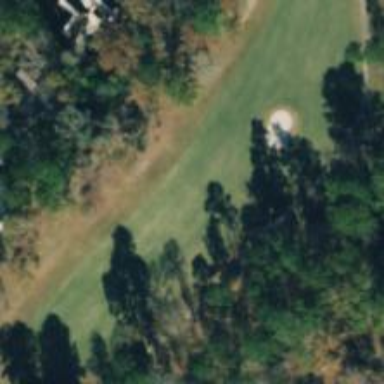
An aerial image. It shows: Golf hole situated in Rolling Hills.